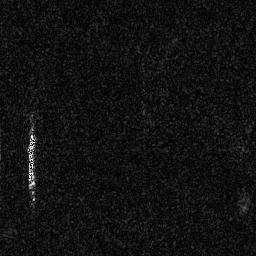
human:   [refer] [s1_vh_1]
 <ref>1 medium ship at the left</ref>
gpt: <box>[[10, 51, 14, 73, 0]]</box>